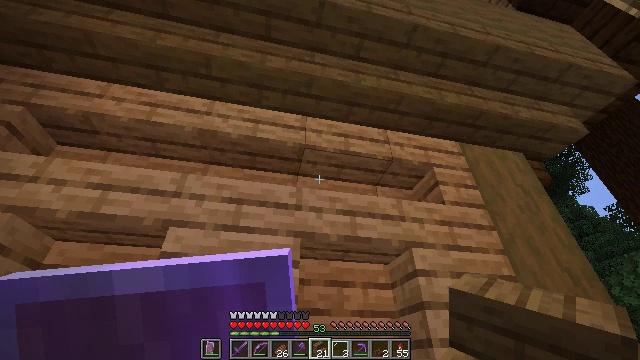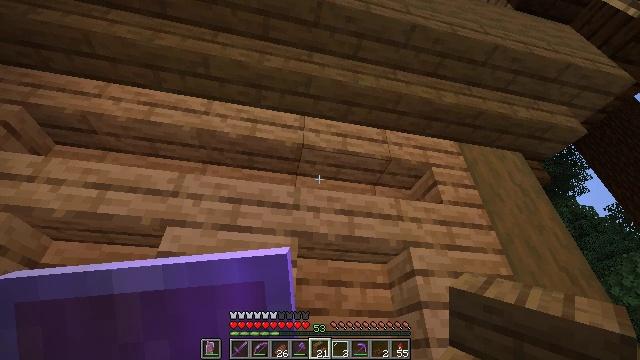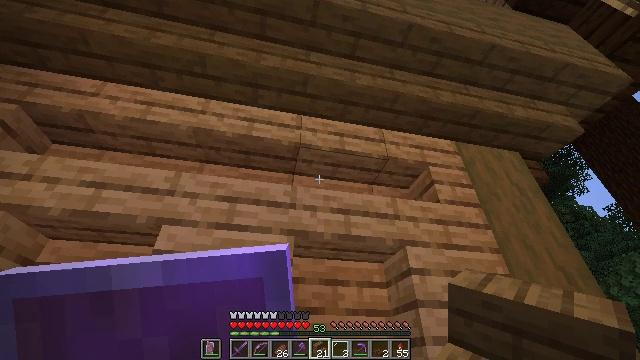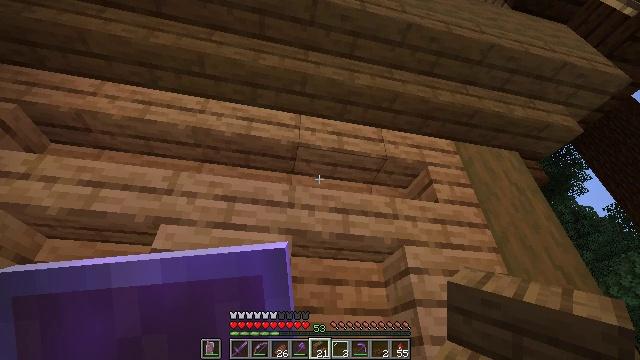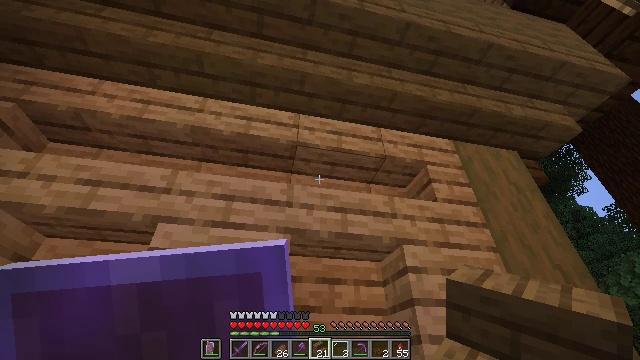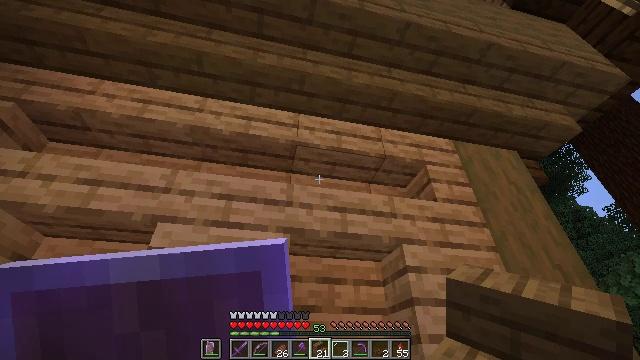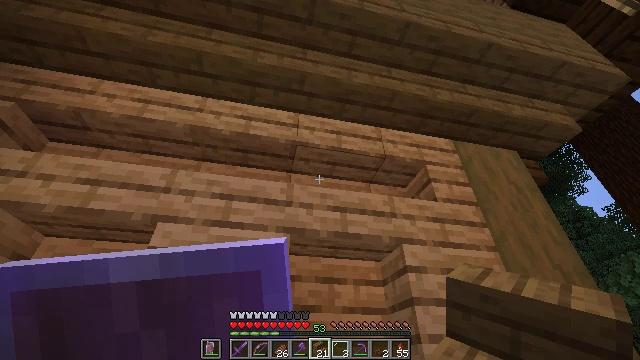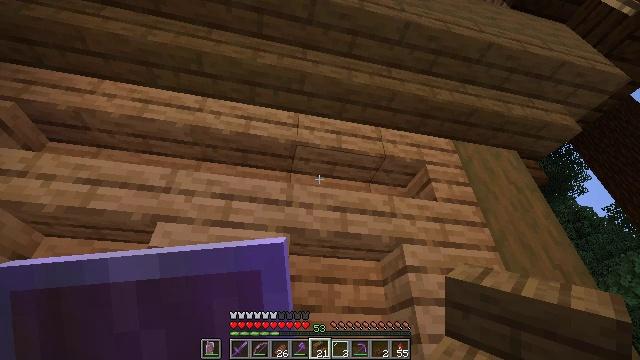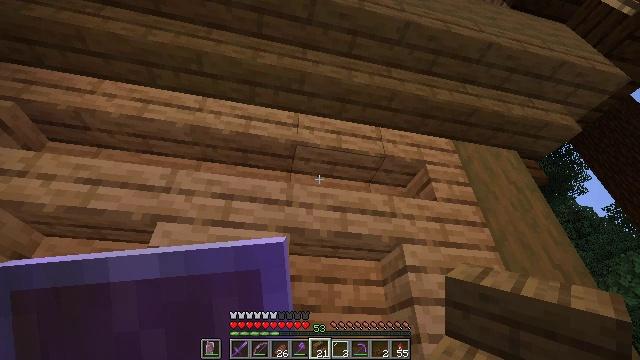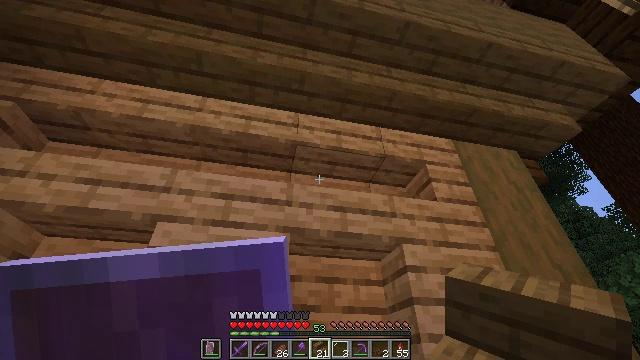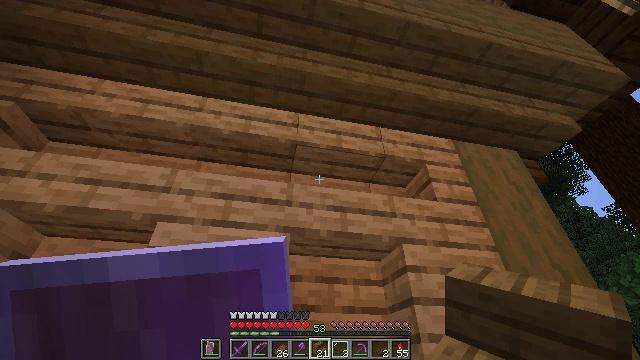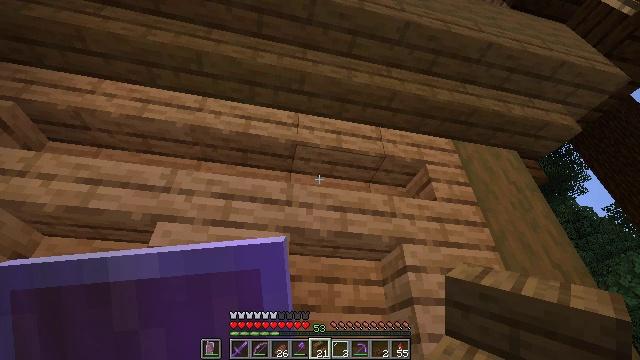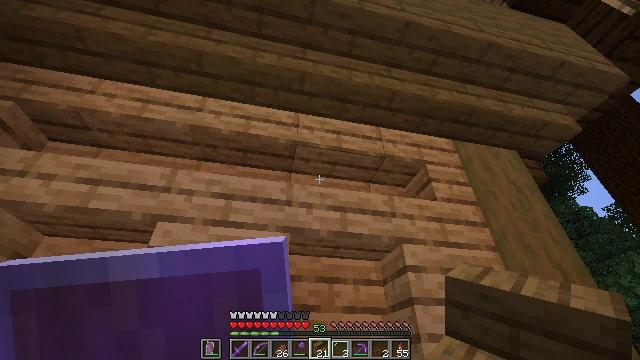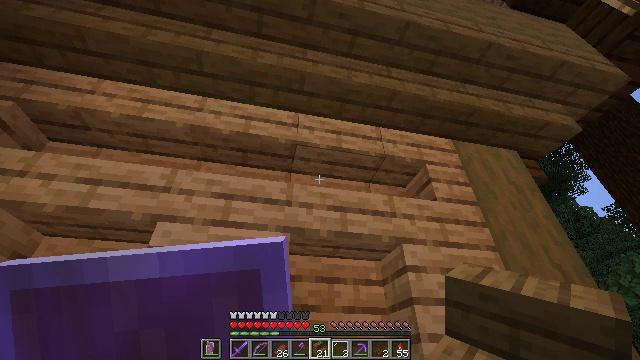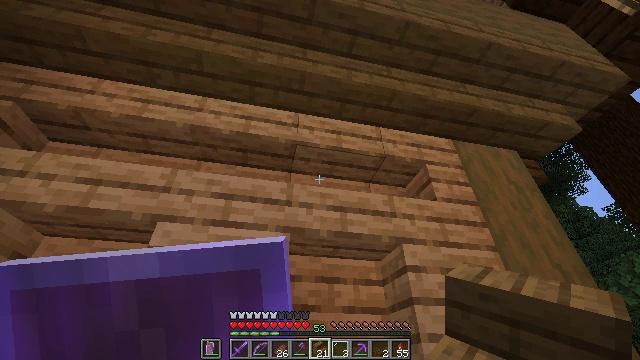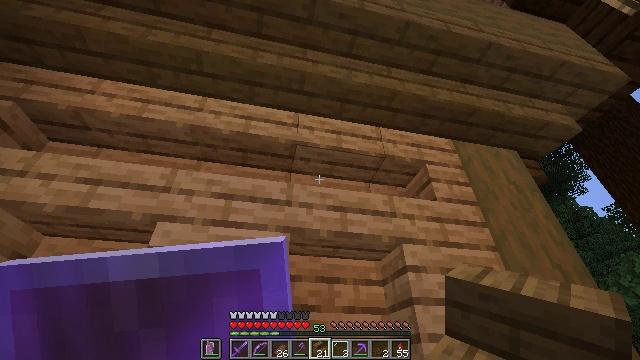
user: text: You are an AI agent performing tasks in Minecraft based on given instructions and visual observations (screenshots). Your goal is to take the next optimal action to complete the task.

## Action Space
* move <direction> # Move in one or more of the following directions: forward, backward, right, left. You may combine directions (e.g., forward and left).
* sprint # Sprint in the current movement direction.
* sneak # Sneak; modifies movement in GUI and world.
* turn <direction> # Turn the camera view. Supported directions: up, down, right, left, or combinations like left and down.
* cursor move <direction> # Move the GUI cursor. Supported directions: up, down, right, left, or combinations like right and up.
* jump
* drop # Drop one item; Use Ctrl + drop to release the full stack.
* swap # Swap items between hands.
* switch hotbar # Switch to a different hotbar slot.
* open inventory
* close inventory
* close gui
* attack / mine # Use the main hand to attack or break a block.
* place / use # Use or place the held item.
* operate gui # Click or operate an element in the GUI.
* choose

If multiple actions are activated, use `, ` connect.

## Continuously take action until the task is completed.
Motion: motion action
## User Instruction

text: Attack the jungle stairs to disassemble them.
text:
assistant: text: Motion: no_op
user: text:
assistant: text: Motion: no_op
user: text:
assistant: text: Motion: no_op
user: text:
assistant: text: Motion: no_op
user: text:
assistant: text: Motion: no_op
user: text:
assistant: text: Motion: no_op
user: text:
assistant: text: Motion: no_op
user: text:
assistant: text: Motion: no_op
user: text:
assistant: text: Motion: no_op
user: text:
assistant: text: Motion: no_op
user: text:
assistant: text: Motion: no_op
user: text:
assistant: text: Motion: no_op
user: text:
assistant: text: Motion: no_op
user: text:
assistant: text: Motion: no_op
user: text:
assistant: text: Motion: no_op
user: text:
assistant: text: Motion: no_op
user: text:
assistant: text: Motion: no_op
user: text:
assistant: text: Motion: no_op
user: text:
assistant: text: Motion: no_op
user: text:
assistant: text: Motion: no_op
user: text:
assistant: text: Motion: no_op
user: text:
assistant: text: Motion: no_op
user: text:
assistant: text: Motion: no_op
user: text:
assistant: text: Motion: no_op
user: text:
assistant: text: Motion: no_op
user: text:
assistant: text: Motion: no_op
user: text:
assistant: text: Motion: no_op
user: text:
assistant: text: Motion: sneak
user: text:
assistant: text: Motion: sneak
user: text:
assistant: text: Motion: sneak